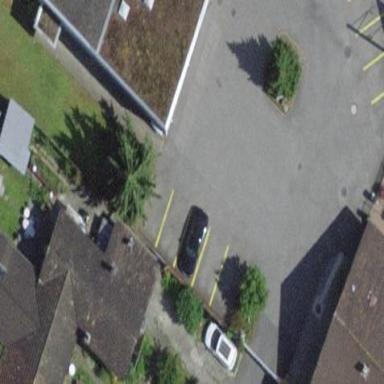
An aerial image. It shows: Parking area with surface.